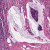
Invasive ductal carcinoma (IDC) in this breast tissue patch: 0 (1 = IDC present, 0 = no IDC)